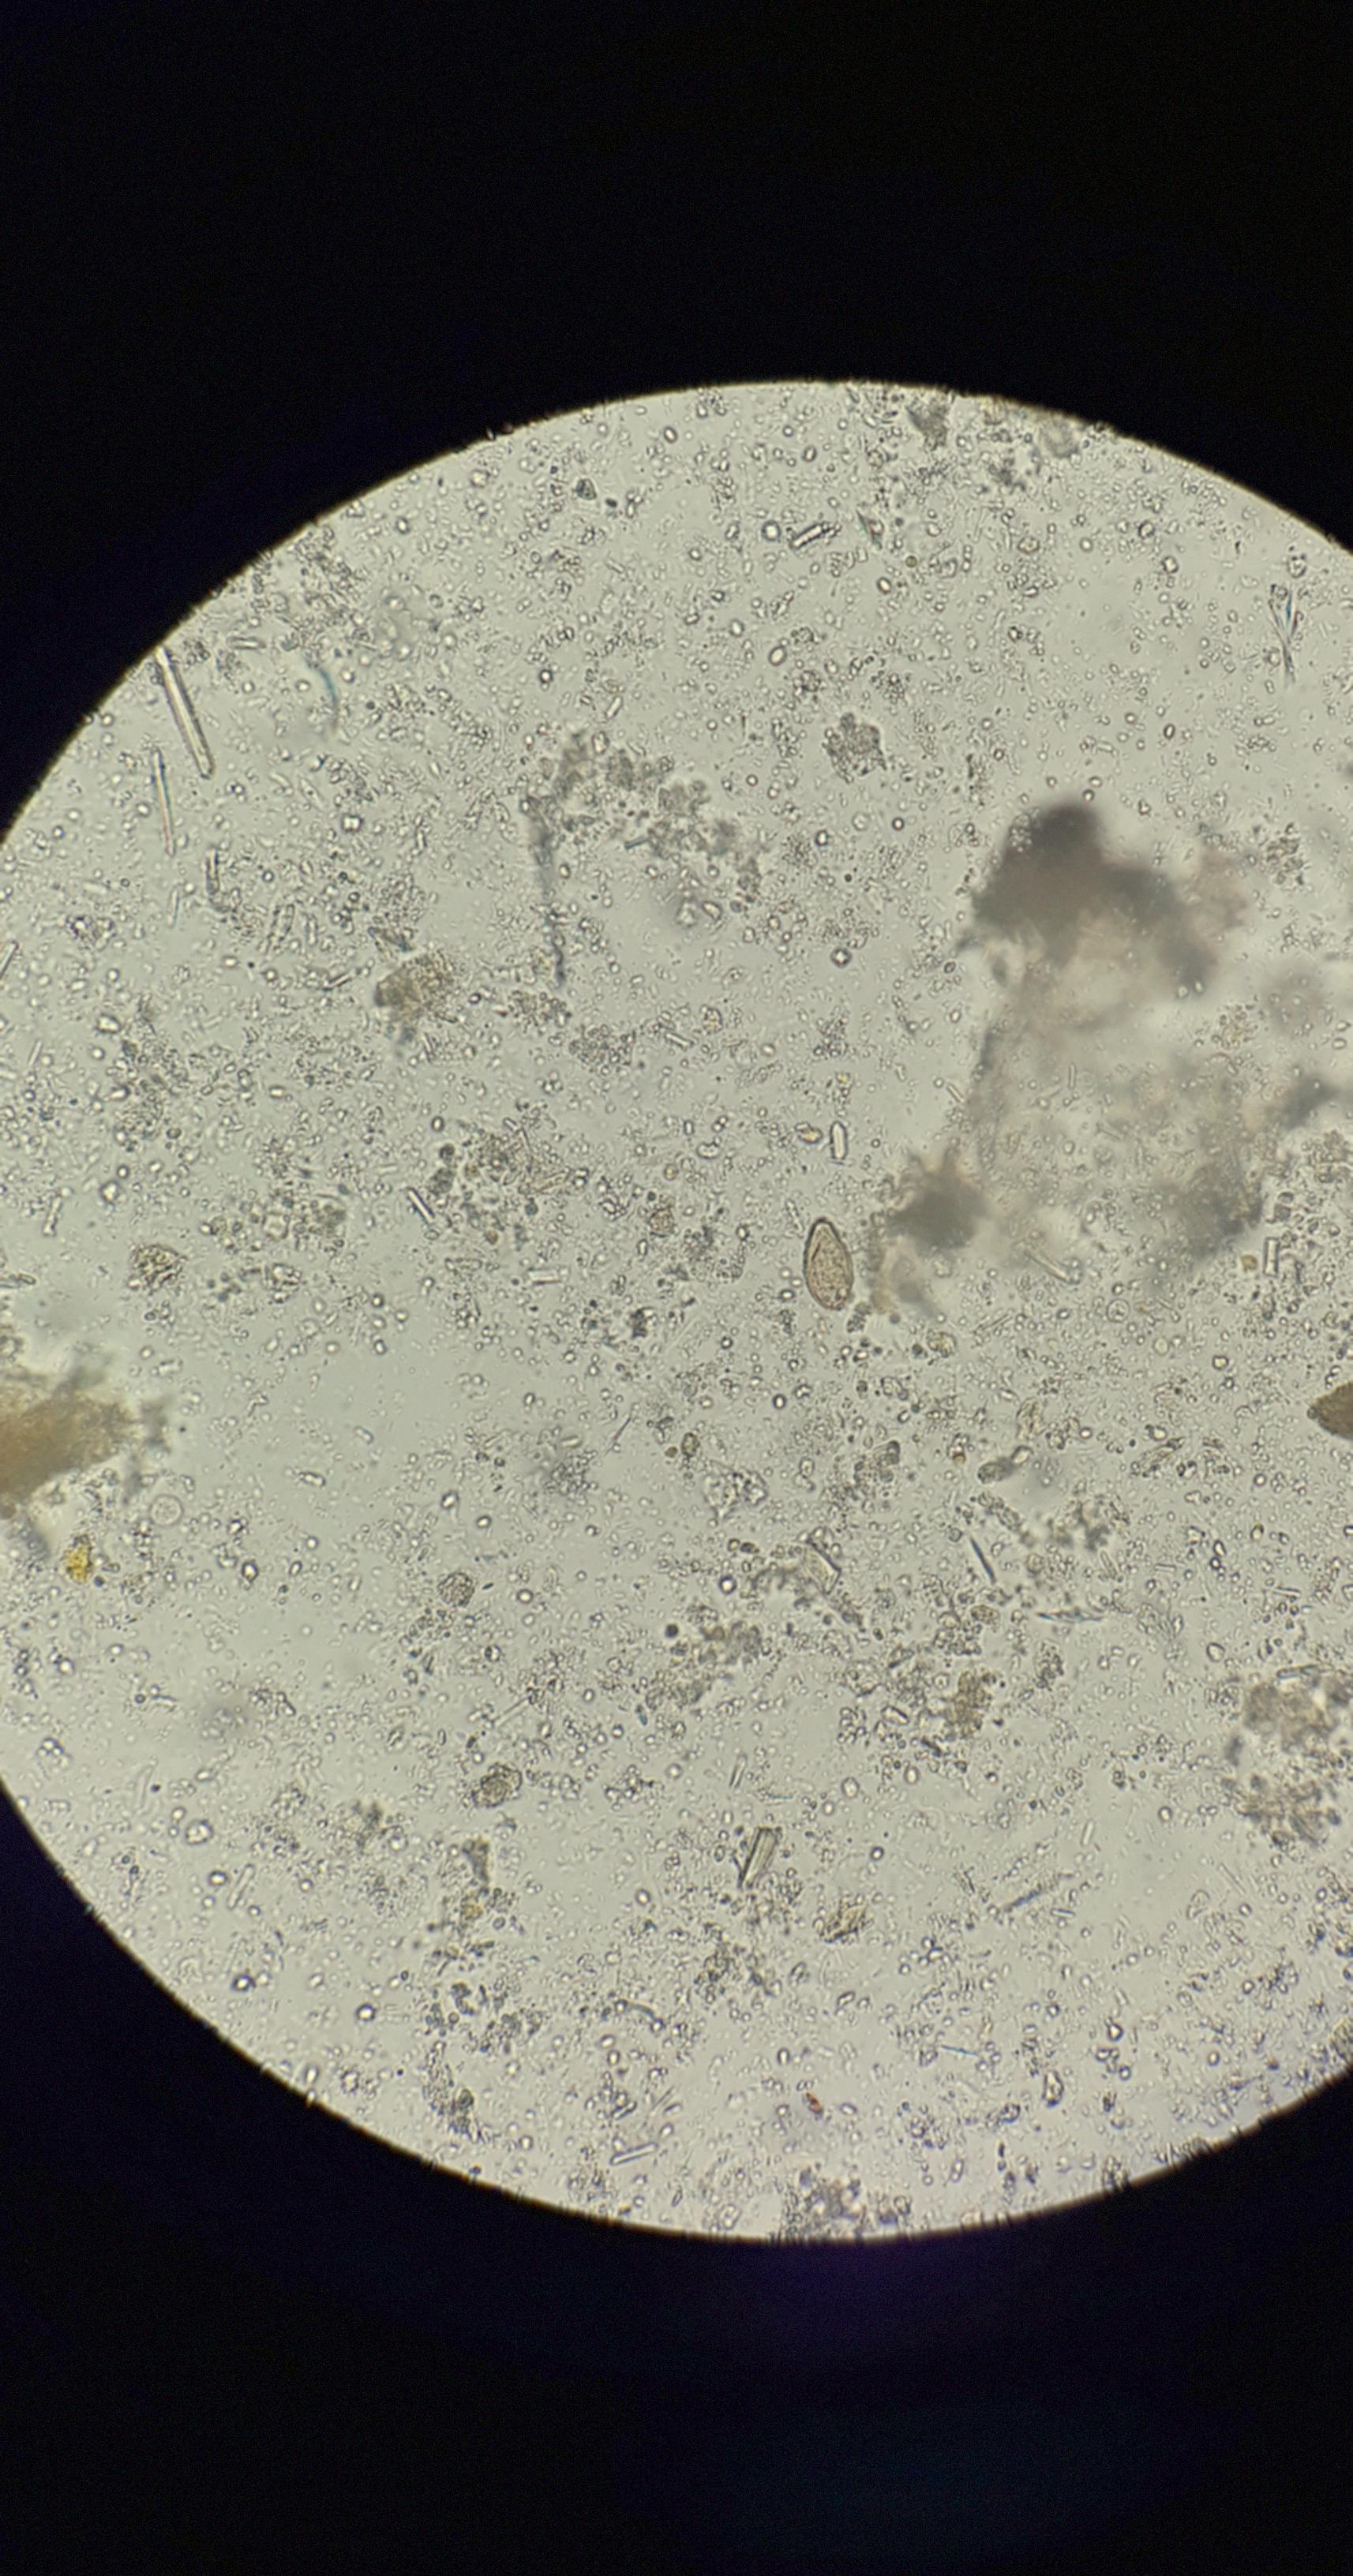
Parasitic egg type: Opisthorchis viverrine